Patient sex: M
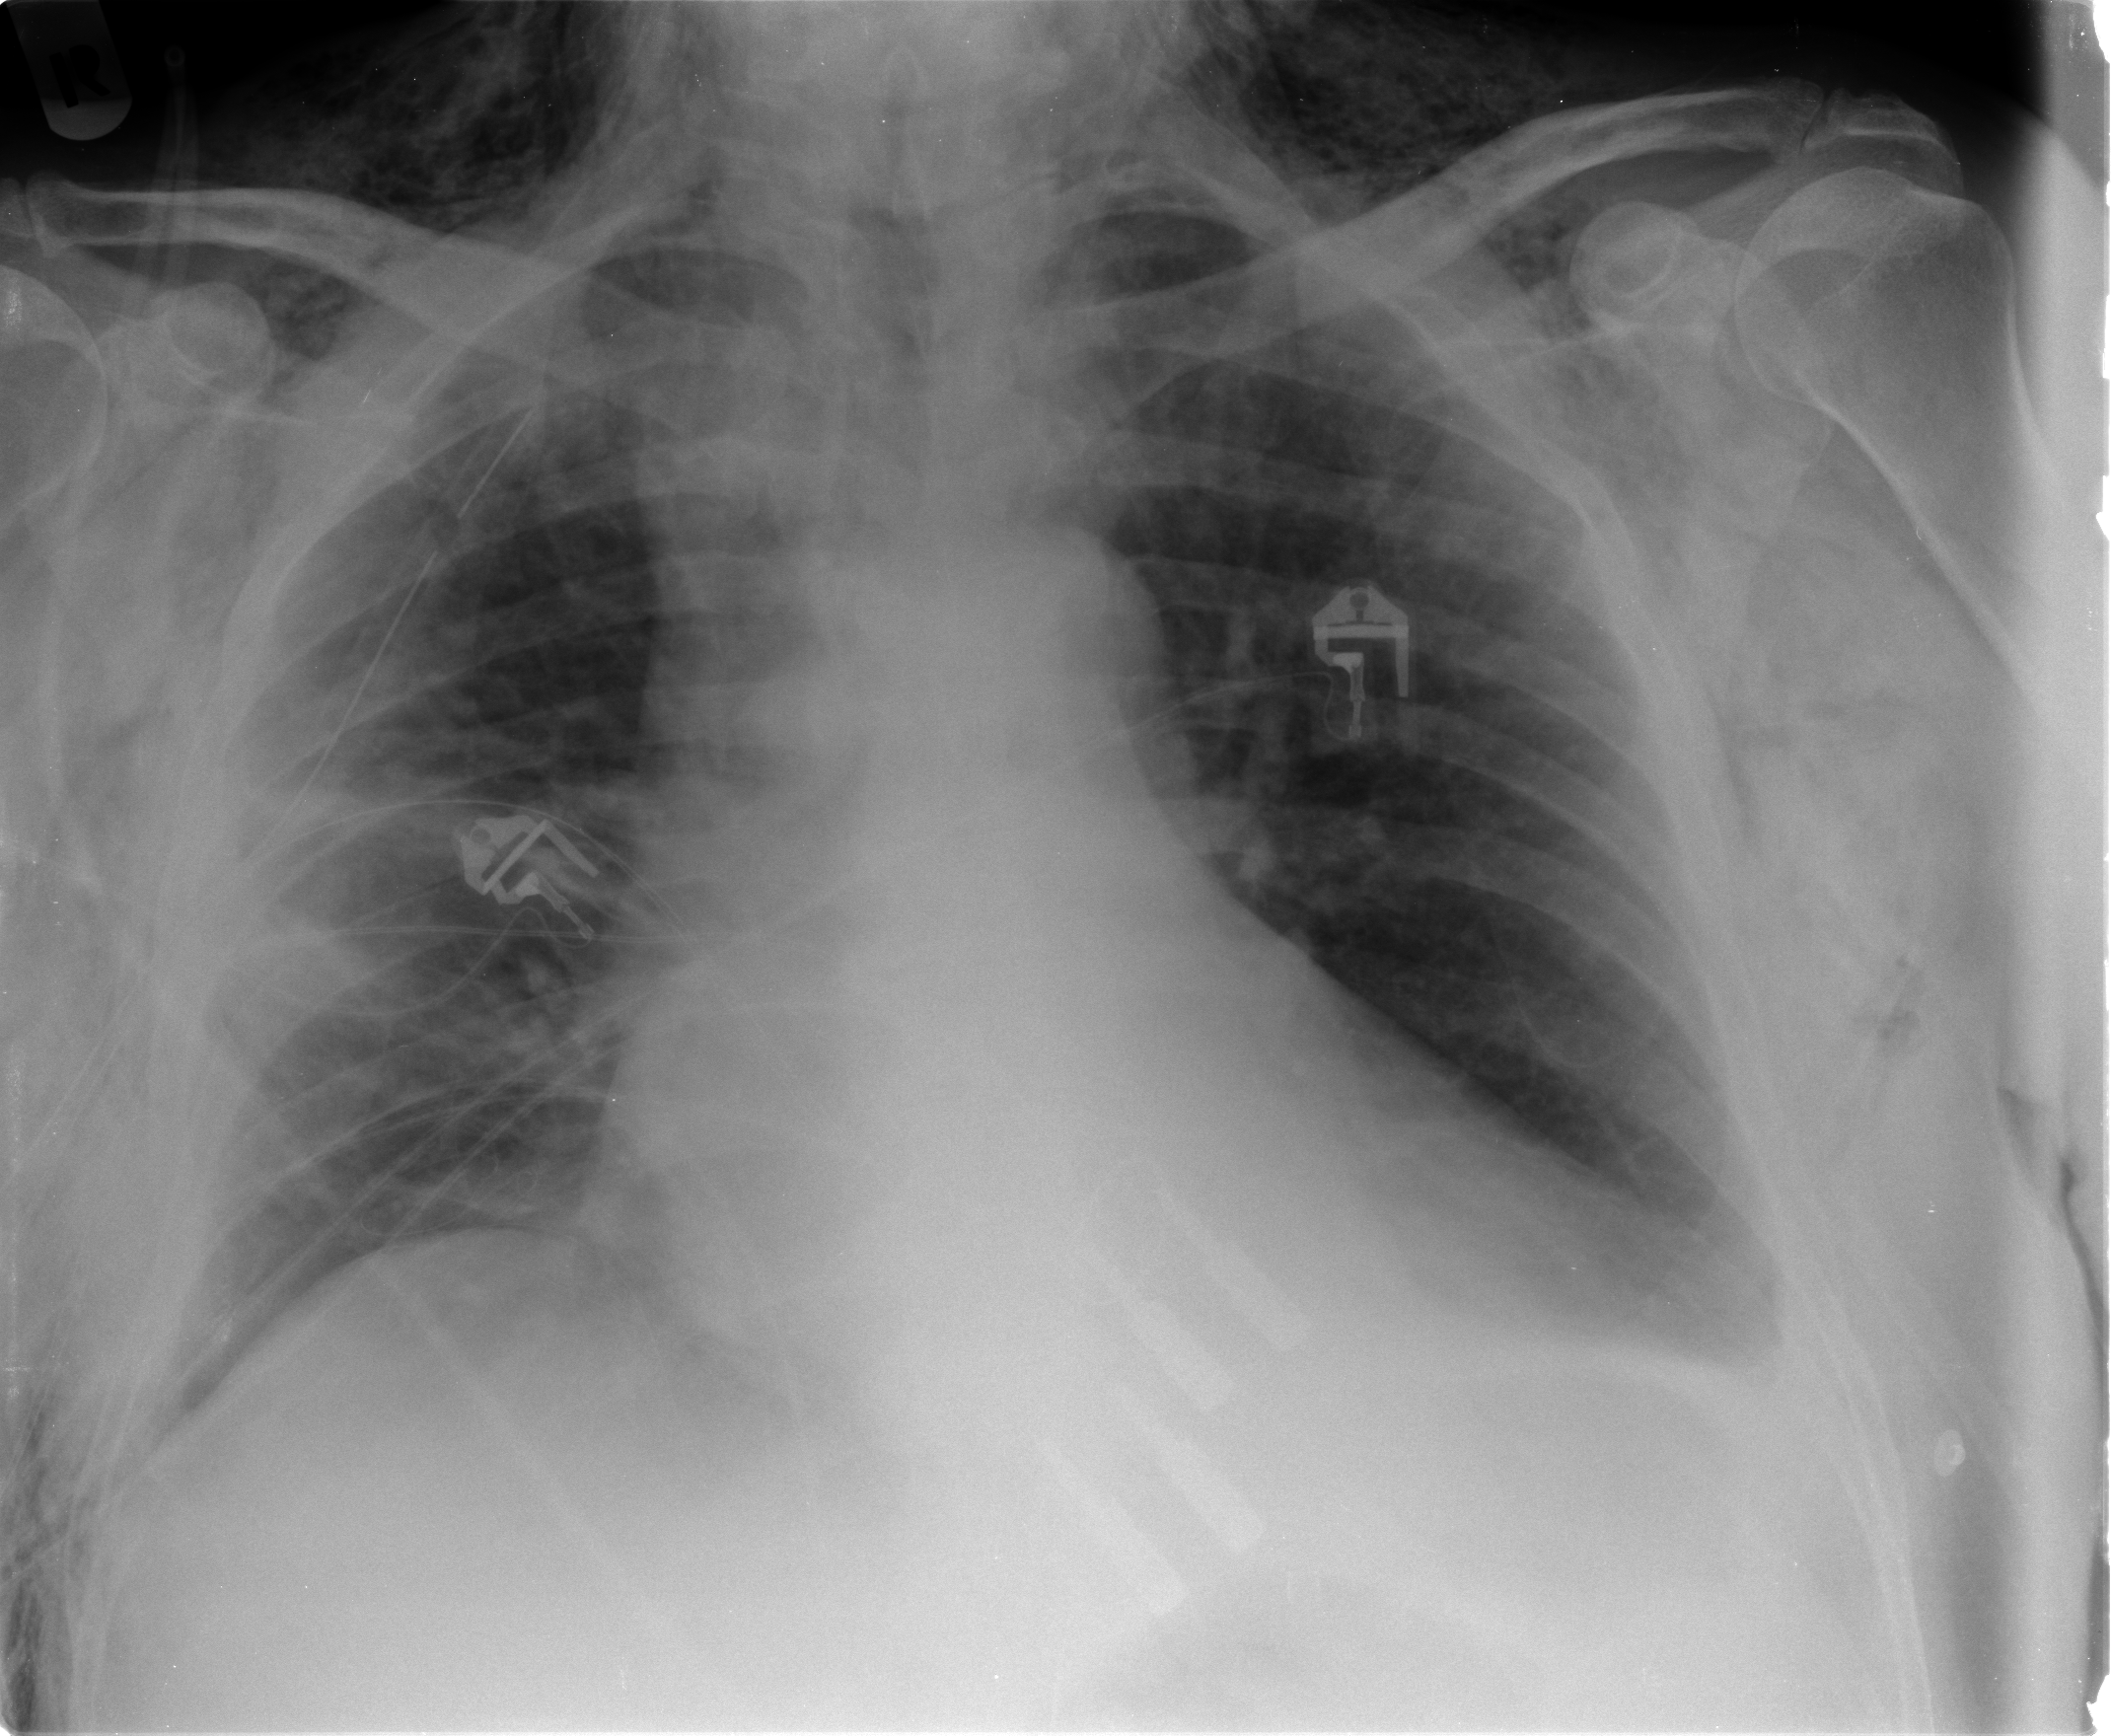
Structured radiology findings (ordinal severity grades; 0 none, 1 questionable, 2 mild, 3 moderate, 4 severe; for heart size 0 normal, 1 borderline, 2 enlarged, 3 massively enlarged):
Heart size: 2
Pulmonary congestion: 1
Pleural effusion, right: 0
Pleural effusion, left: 2
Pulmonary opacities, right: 0
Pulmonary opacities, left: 0
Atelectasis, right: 2
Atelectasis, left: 2